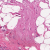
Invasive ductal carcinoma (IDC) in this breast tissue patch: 0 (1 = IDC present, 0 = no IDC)